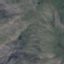
Land use / land cover class: HerbaceousVegetation